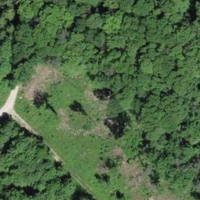
EUNIS habitat code: 41
Species observed at this site:
Noccaea montana